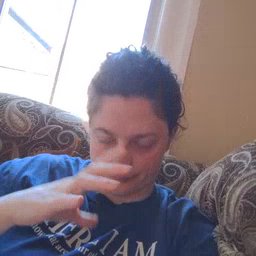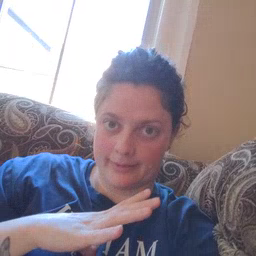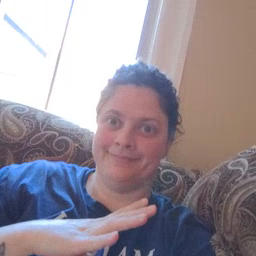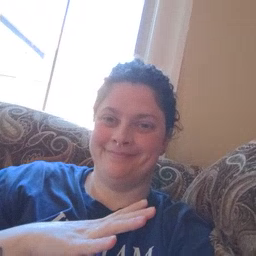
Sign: fine